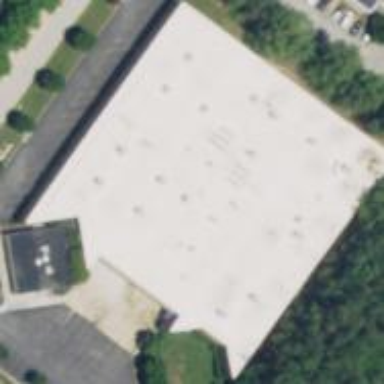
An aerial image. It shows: Warehouse building.